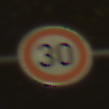
Verkehrszeichen: Geschwindigkeit30
Umgebung: Outdoor, Nature
Tageszeit: SunriseSunset
Wetter: PartlyCloudy
Licht: Natural
Jahreszeit: NotSpecified
Kontrast: HighContrast